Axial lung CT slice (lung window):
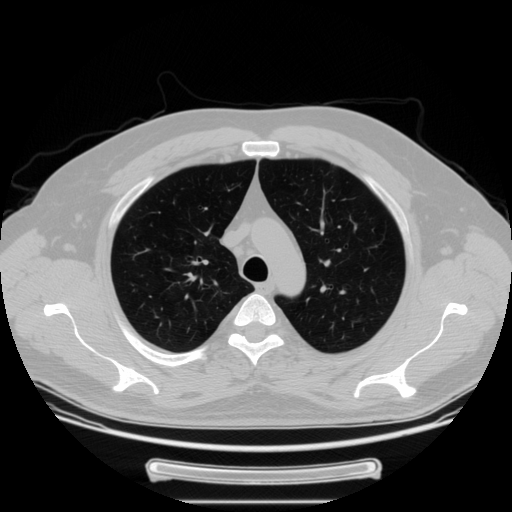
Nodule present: no